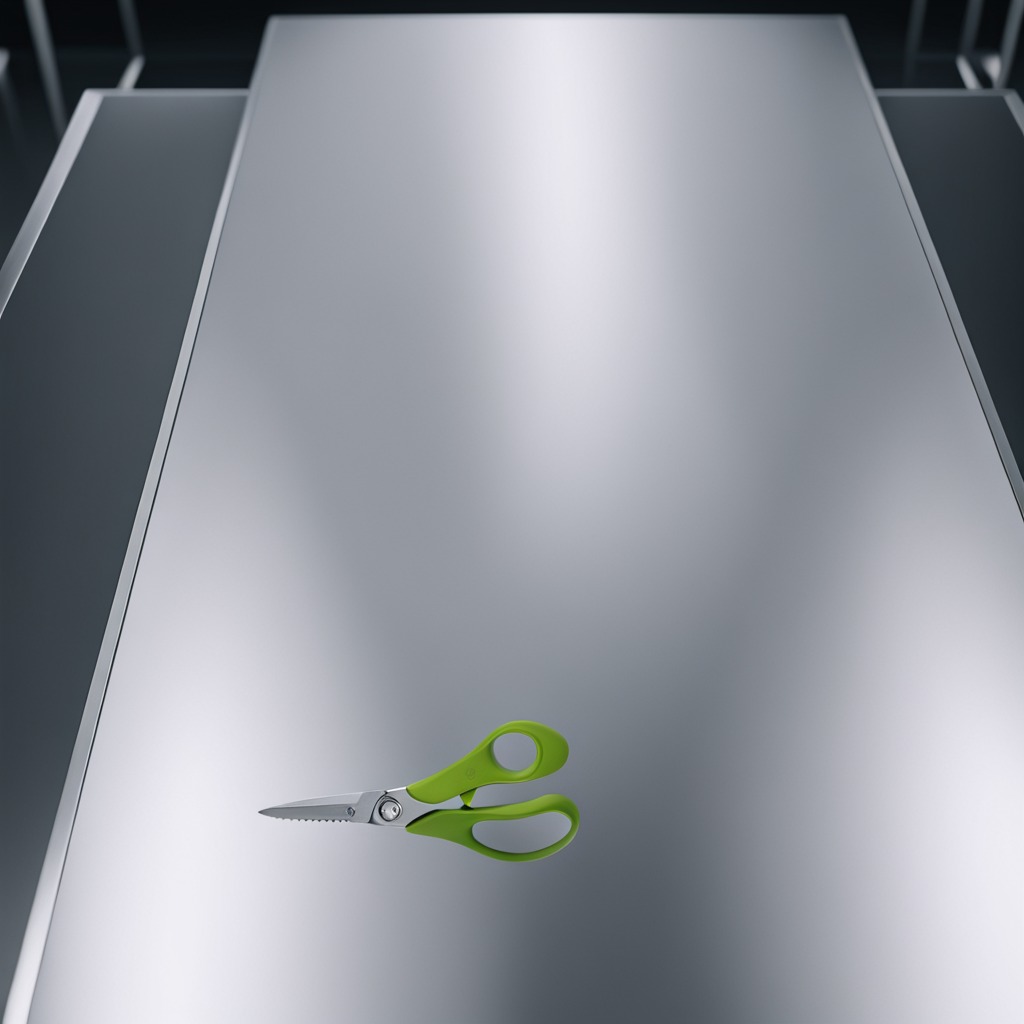
A scissor lies on the table in a high-end prototyping lab.